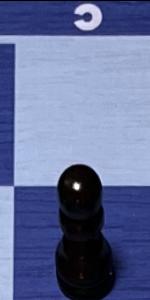
Label: Pawn_Black